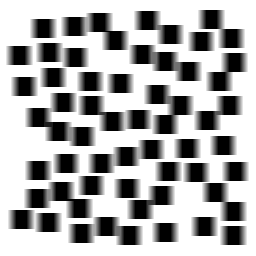
Squares: 60
Triangles: 0
Stars: 0
Total shapes: 60